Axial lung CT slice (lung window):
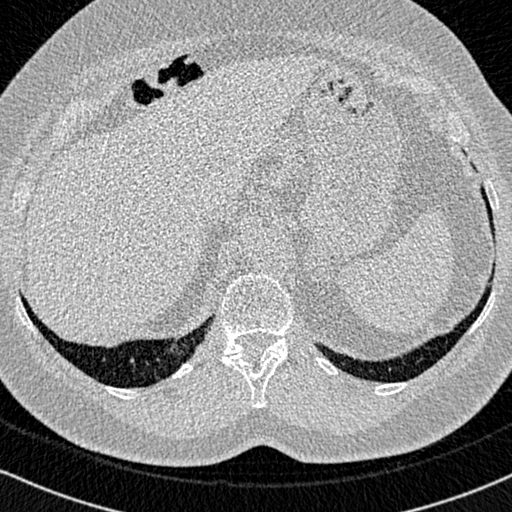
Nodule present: no